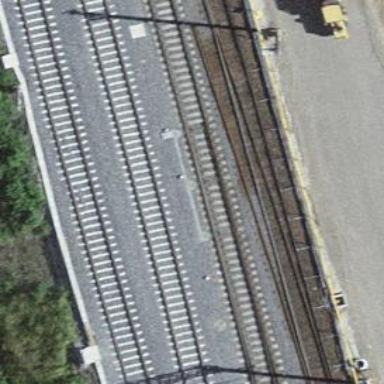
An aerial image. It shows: Railway switch.